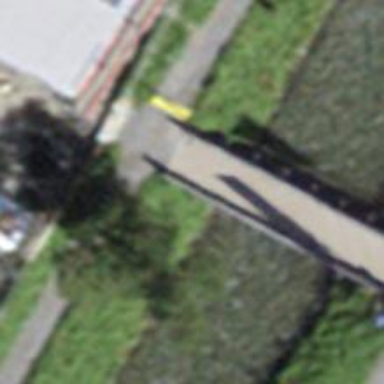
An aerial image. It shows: Footway on bridge.